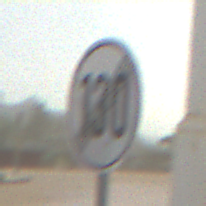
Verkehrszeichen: EndeGeschwindigkeit130
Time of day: MorningAfternoon
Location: Outdoor (Suburban)
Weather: PartlyCloudy
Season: NotSpecified
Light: Natural